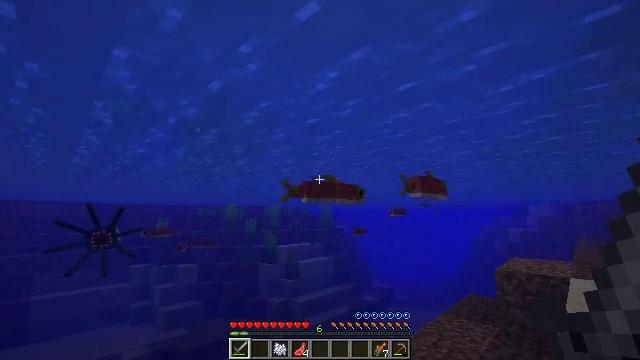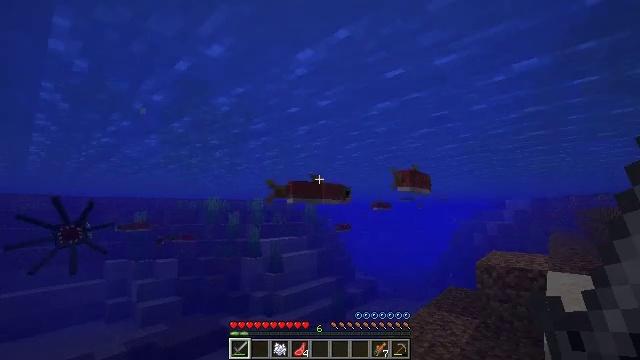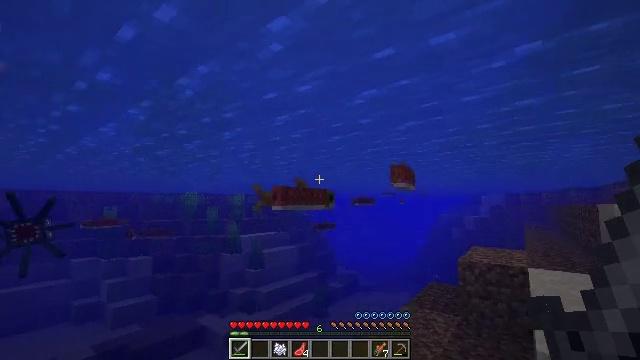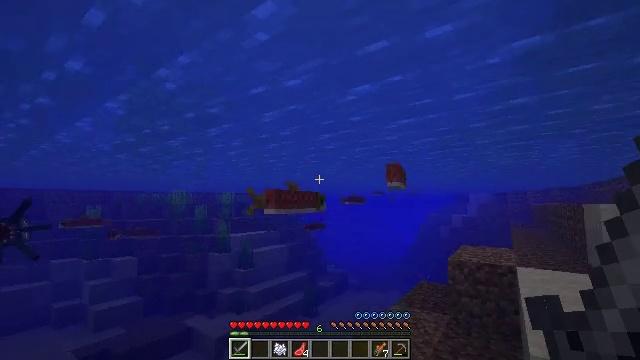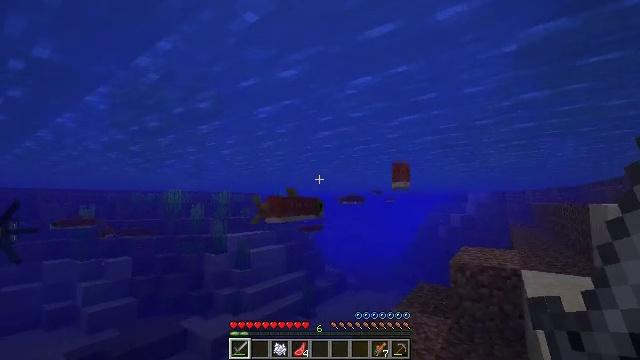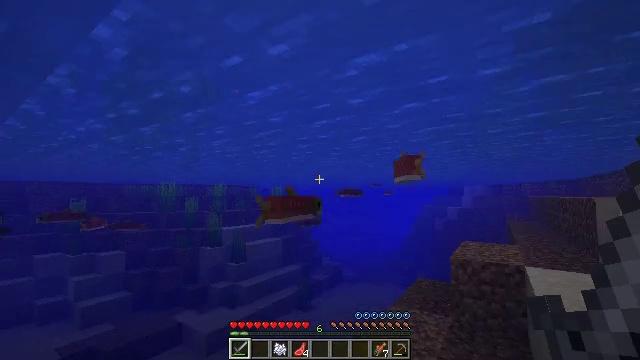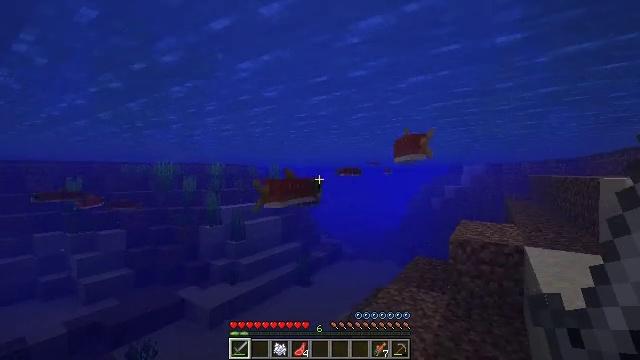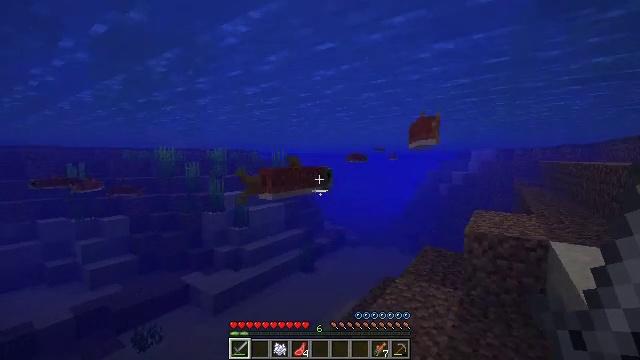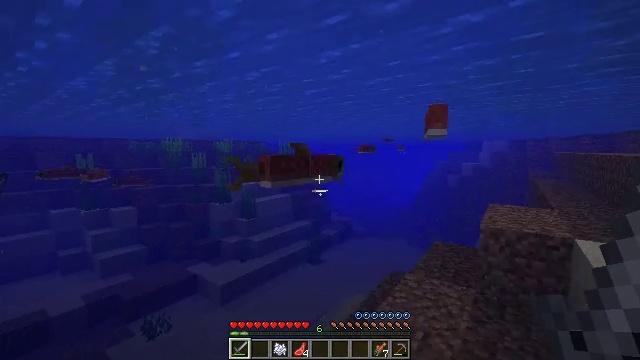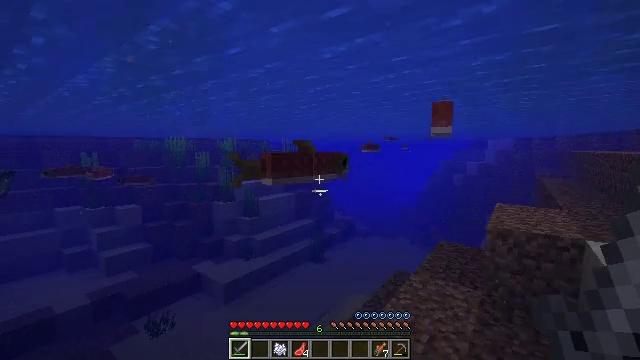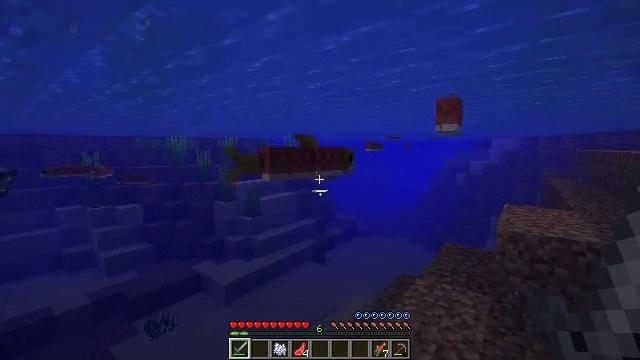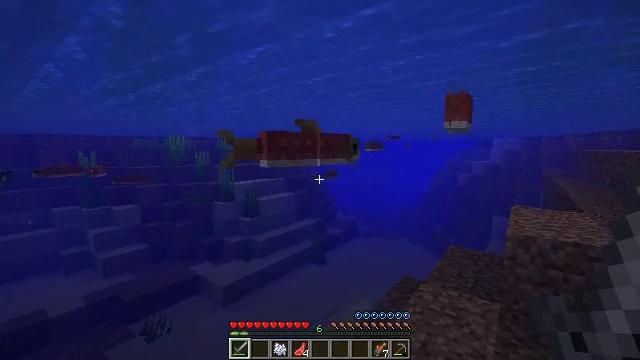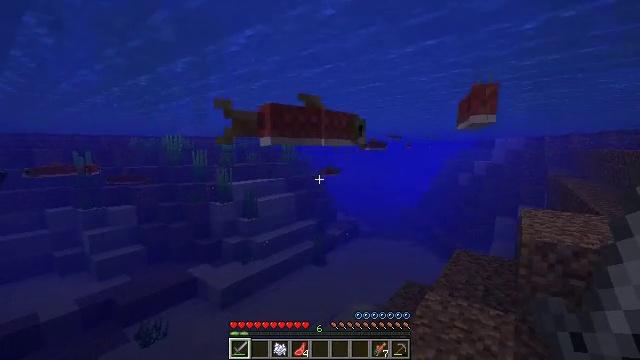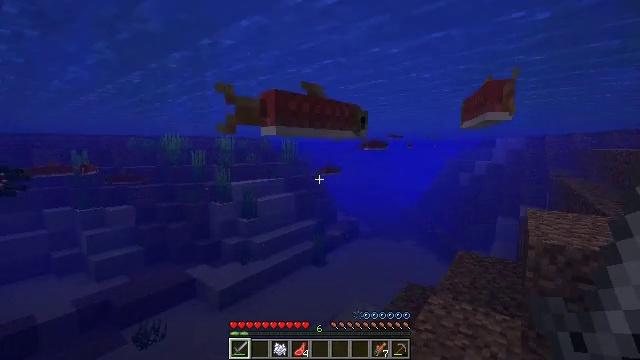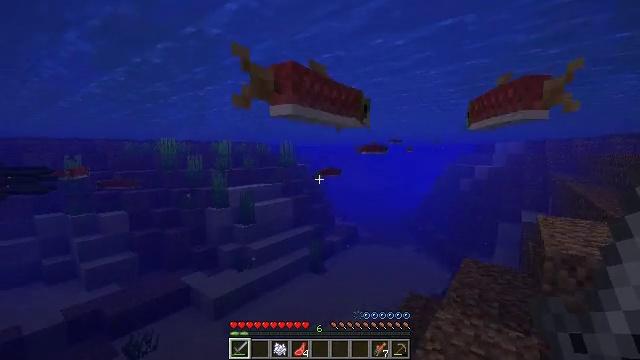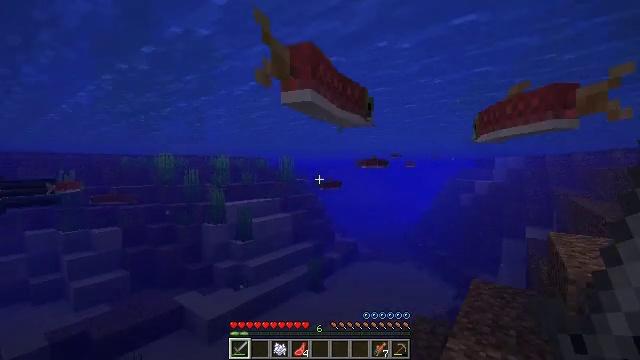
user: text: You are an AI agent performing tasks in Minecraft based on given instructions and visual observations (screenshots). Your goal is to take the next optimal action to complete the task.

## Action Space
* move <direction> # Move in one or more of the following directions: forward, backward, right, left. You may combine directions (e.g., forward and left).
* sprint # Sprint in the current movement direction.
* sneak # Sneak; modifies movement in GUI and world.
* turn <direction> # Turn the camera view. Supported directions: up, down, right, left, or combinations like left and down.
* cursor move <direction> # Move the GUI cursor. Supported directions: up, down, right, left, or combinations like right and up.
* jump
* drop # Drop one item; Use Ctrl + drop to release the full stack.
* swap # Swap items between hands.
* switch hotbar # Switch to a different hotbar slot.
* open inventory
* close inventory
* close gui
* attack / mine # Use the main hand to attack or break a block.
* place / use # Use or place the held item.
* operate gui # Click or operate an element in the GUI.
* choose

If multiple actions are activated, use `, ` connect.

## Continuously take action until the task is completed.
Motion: motion action
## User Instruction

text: Hunt fish.
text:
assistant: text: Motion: move forward, turn right and down
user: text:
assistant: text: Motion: move forward, turn right and down
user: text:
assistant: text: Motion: move forward, turn right
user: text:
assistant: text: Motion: move forward
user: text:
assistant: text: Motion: move forward, turn down
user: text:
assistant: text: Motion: move forward, turn down
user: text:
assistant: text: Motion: move forward, turn down
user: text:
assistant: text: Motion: move forward, turn left and down
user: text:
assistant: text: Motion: move forward
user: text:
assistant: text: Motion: move forward
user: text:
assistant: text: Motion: move forward
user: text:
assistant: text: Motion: move forward
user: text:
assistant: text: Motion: move forward
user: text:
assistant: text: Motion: move forward, turn up
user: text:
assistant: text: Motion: move forward, turn up
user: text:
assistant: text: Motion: move forward, turn up
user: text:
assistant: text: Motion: move forward, turn right and up
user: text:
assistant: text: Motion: move forward, turn right and up, attack / mine
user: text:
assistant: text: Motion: move forward, turn right and up, attack / mine
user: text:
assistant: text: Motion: move forward, attack / mine
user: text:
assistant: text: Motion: move forward, turn right
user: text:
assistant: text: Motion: turn right and down
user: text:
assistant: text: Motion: turn right and down
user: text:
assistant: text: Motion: turn right and down
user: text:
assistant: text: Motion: turn right and down
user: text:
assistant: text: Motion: turn right and down
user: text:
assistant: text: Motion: turn right and down
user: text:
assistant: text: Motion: no_op
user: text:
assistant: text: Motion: move forward
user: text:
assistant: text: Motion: move forward